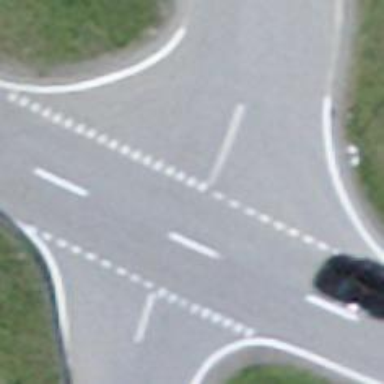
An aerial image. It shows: Secondary road with asphalt surface and no sidewalk.